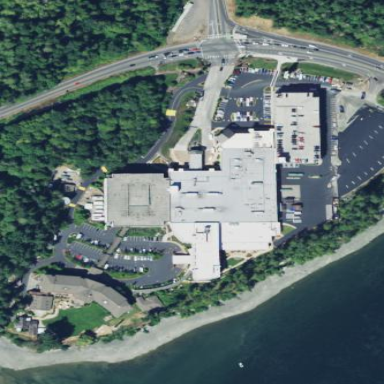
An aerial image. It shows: Commercial building that houses casino.